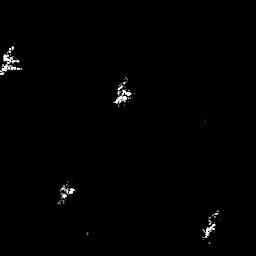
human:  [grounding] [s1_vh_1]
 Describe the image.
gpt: In the satellite image, there is  <ref>1 small ship </ref> <box>[[0, 20, 6, 30, 0]]</box> located at top left,  <ref>1 small ship </ref> <box>[[21, 72, 29, 80, 0]]</box> located at bottom left,  <ref>1 small ship </ref> <box>[[77, 85, 85, 93, 0]]</box> located at bottom right,  <ref>1 small ship </ref> <box>[[42, 32, 51, 41, 0]]</box> located at center.